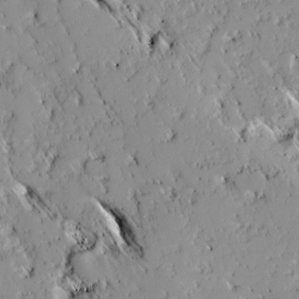
Label: non_frost